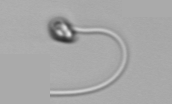
Label: flagellate